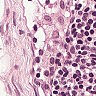
Metastatic tissue present: no